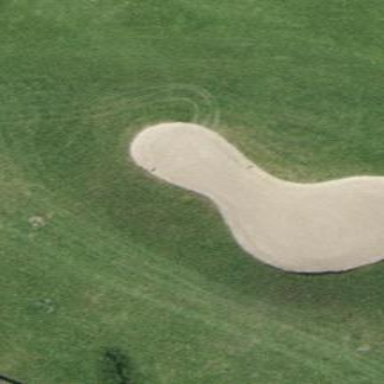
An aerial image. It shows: Golf bunker filled with natural sand.